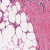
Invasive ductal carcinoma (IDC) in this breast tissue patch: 0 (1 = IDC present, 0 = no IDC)